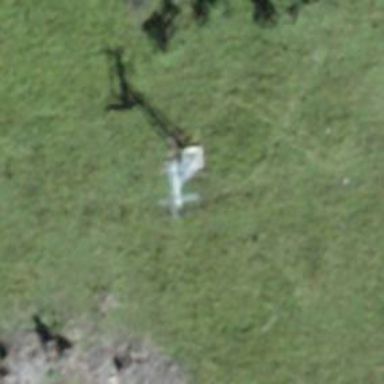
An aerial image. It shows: Pylon for aerialway.